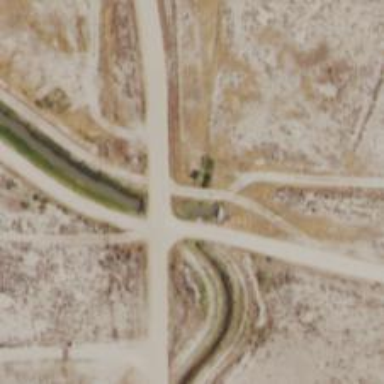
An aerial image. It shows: Culvert underpass for canal.